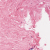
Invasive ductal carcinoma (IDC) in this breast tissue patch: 0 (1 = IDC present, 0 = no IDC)